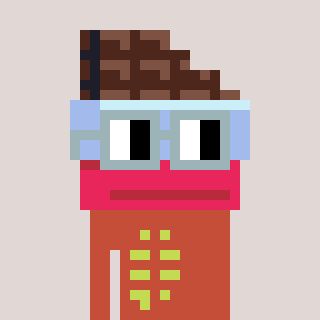
a pixel art character with square dark gray glasses, a chocolate-shaped head and a rust-colored body on a warm background